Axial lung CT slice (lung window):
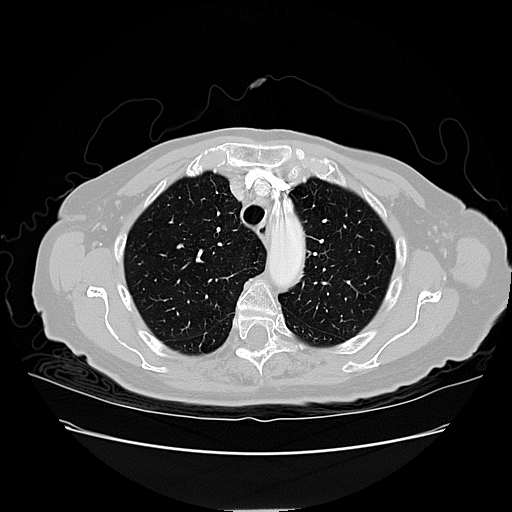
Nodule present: no